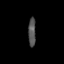
Tissue: skin
Cell type: Others
Senescence score: 0.6816
Nuclear area (px): 210
Mean DAPI intensity: 82.857